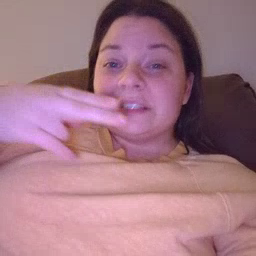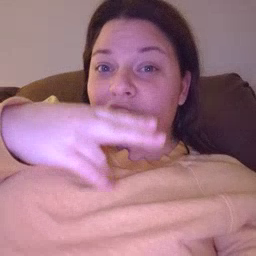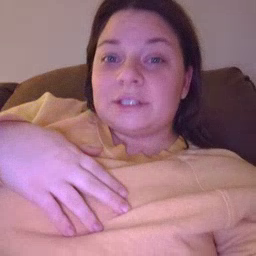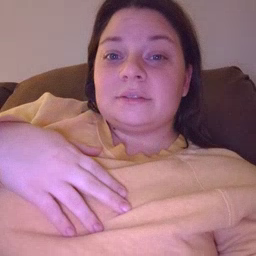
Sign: scissors